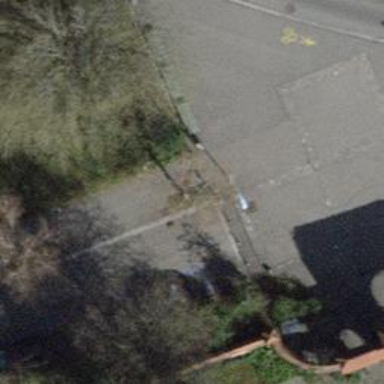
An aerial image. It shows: Bollard.